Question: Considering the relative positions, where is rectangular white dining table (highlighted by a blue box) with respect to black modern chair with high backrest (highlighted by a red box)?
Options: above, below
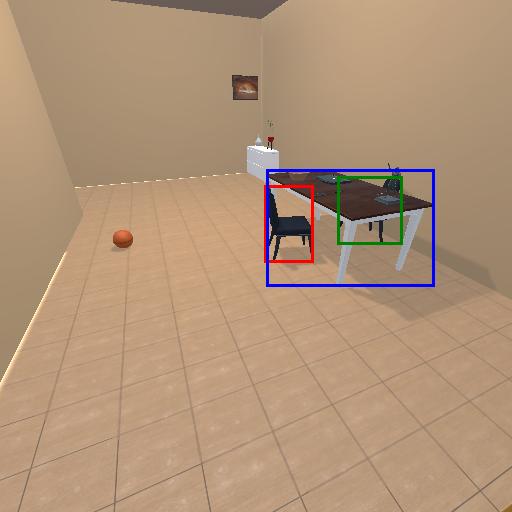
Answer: above